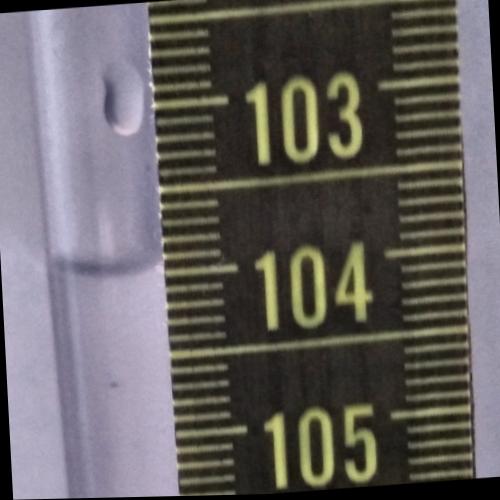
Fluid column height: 104.0 cm